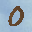
Label: 0